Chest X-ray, PA view. Patient: 55 years old, sex F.
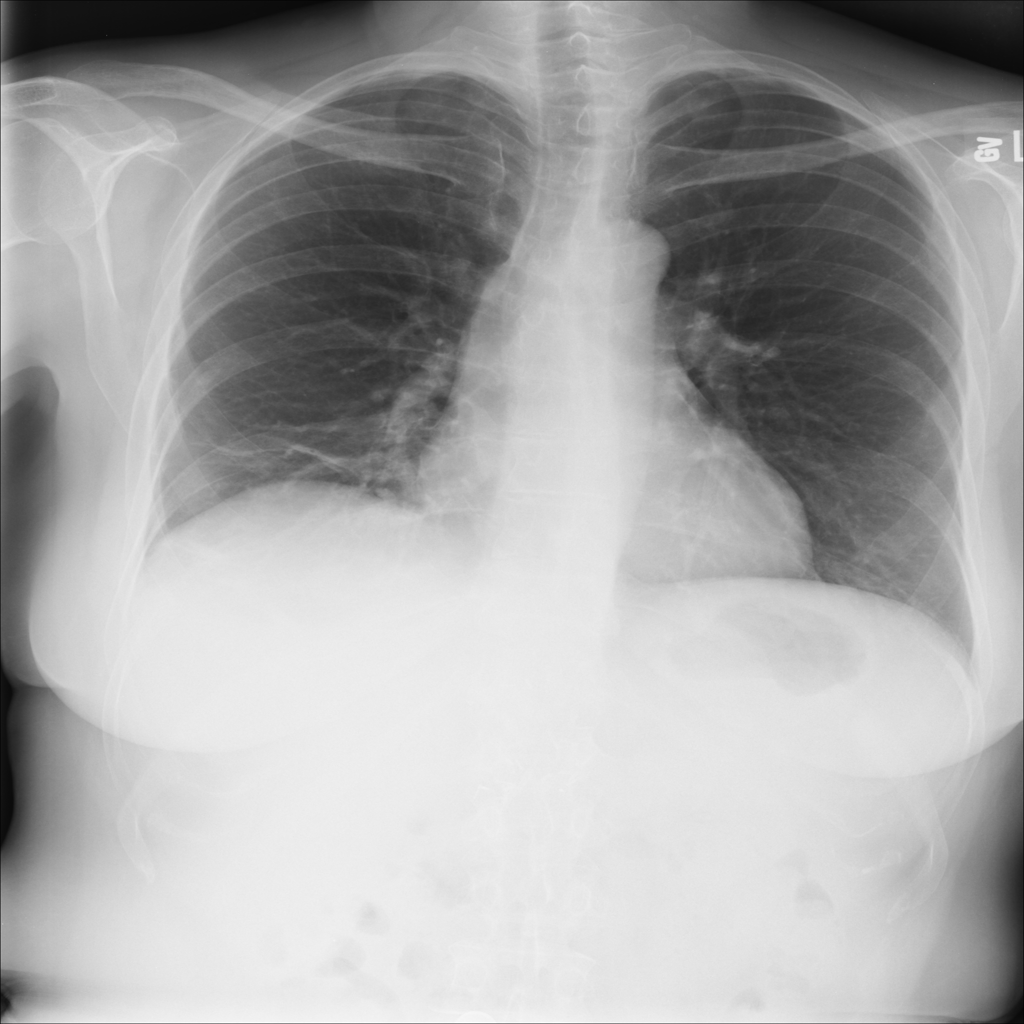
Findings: Atelectasis, Effusion